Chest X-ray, AP view. Patient: 27 years old, sex M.
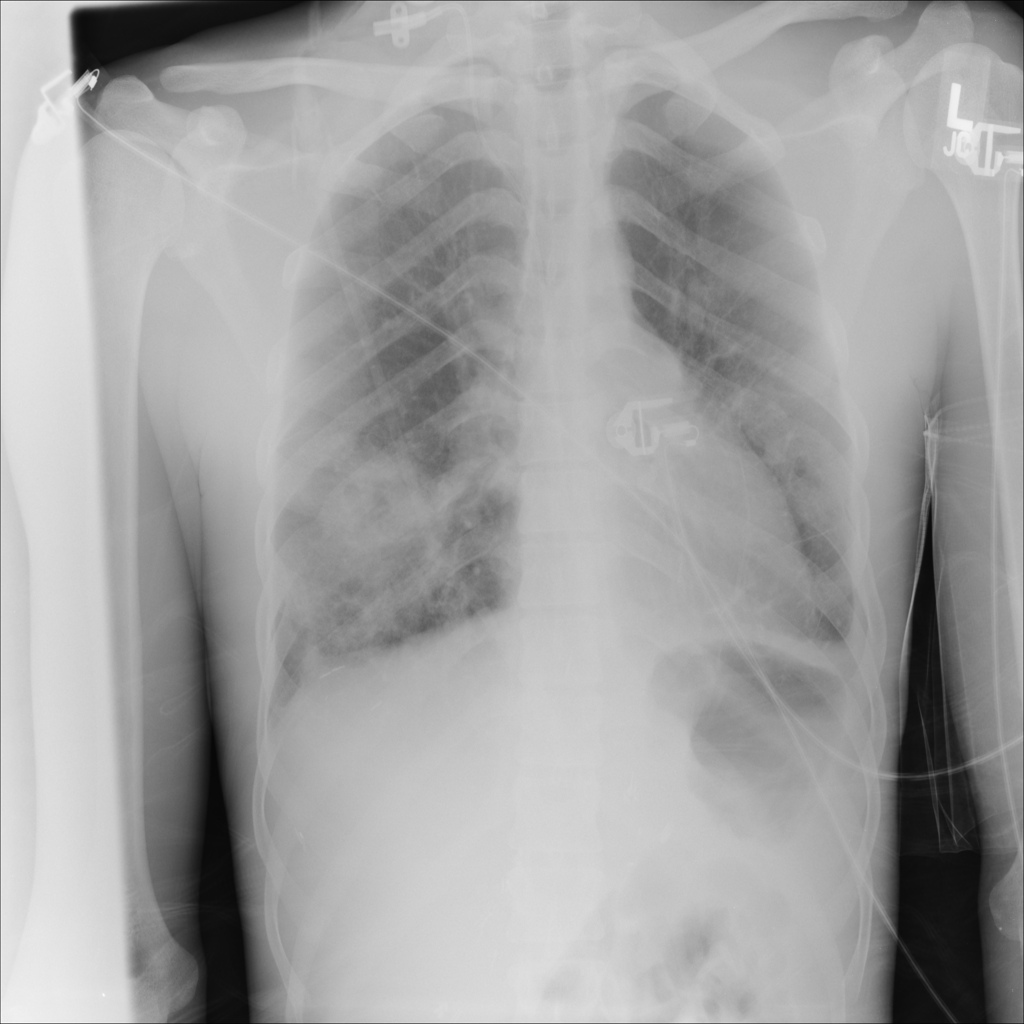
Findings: Mass